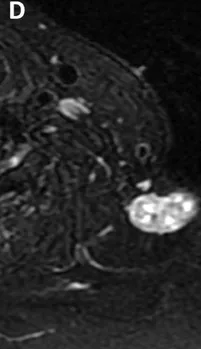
A bilobed 2.4 x 2.2 x 1.3 cm mass in the left posterior supraclavicular region.
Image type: radiology (mri)